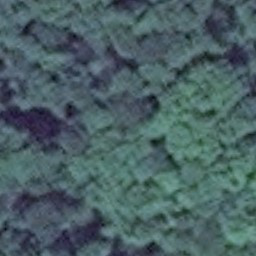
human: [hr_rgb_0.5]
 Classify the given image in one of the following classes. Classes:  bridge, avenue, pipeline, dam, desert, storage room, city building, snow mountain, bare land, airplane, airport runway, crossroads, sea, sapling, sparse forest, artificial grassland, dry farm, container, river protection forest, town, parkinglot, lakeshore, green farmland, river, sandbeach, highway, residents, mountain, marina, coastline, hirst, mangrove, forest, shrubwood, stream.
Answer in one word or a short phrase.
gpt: forest